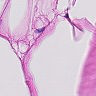
Metastatic tissue present: no